Question: I have created a dynamic drop down list add row in the form with using java script. In my form i m not getting the value from this. If we fill 3 rows getting only one row value to mail.
I have changed the code now getting values but not able to submit to email
give me solution how can i do it

'''
<?php
echo $_POST['optionval'][0];
echo $_POST['optionoth'][0];
echo $_POST['date'][0];
echo $_POST['Num'][0];
echo $_POST['num'][0];
echo $_POST['optionval'][2];
echo $_POST['optionoth'][3];
echo $_POST['date'][4];
echo $_POST['Num'][5];
echo $_POST['num'][6];
echo $_POST['optionval'][2];
echo $_POST['optionoth'][2];
echo $_POST['date'][2];
echo $_POST['Num'][2];
echo $_POST['num'][2];
$optionval= $_POST['optionval']; // required
$optionoth= $_POST['optionoth']; // required
$date= $_POST['date']; // required
$Num= $_POST['Num']; // required
$num= $_POST['num']; // required
$email_from = '******@gmail.com';//<== update the email address
$email_subject = "New Order submission";
$message = '<html><body>';
$message .= '<img src="*******" alt="New Appointment" />';
$message .= '<table rules="all" style="border-color: #666;" cellpadding="10">';
$message .= "<tr><td><strong>Email:</strong> </td><td>" . strip_tags($_POST['optionval']) . "</td></tr>";
$message .= "<tr><td><strong>Phone No:</strong> </td><td>" . strip_tags($_POST['optionoth']) . "</td></tr>";
$message .= "<tr><td><strong>Email:</strong> </td><td>" . strip_tags($_POST['date']) . "</td></tr>";
$message .= "<tr><td><strong>Phone No:</strong> </td><td>" . strip_tags($_POST['Num']) . "</td></tr>";
$message .= "<tr><td><strong>Phone No:</strong> </td><td>" . strip_tags($_POST['num']) . "</td></tr>";
$message .= "</table>";
$message .= "</body></html>";
$to = "******@gmail.com";//<== update the email address
$headers = "From: $email_from
";
//$headers .= "Reply-To: $visitor_email
";
$headers .= "CC: *******@gmail.com
";
$headers .= "MIME-Version: 1.0
";
$headers .= "Content-Type: text/html; charset=ISO-8859-1
";
//Send the email!
mail($to,$email_subject,$message,$headers);
//done. redirect to thank-you page.
if(!isset($_POST['submit']))
{
//This page should not be accessed directly. Need to submit the form.
//echo "error; you need to submit the form!";
}
header( 'Location:www.google.com' );
// Function to validate against any email injection attempts
function IsInjected($str)
{
$injections = array('(
+)',
'(
+)',
'( +)',
'(%0A+)',
'(%0D+)',
'(%08+)',
'(%09+)'
);
$inject = join('|', $injections);
$inject = "/$inject/i";
if(preg_match($inject,$str))
{
return true;
}
else
{
return false;
}
}
?>
'''
'''
<table border="0" cellpadding="0" cellspacing="0">
<thead>
<tr>
<td>Option</td>
<td>Text</td>
<td>Num</td>
<td>No</td>
</tr>
</thead>
<tbody class="row">
<tr class="row-nt">
<td>
<select name="optionval[]" class="ceventselect" required="">
<option value="option-1" selected="selected">option-1</option>
<option value="option-2">option-2</option>
<option value="option-3">option-3</option>
<option value="option-4">option-4</option>
</select>
<input name="optionoth[]" type="text" class="optionother" style="display: none;margin-top:10px;">
</td>
<td><input name="date[]" type="text" class="date" required=""></td>
<td>
<select name="Num[]" class="form_field_box4 valid" required="">
<option value="Num-1" selected="selected">Num-1</option>
<option value="Num-2">Num-2</option>
<option value="Num-3">Num-3</option>
<option value="Num-4">Num-4</option>
</select>
</td>
<td>
<input name="num[]" type="number" class="boxnum" required="">
</td>
</tr>
</tbody>
</table>
<button class="add-new-evt">Add Row</button>
<input type="submit" value="Submit">
</div>
</form>
'''
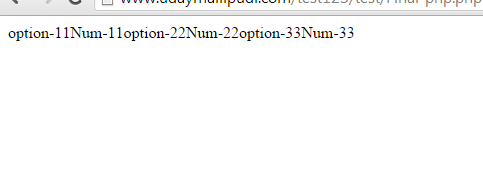
Answer: If you change the name of your form elements from 'xyz' to 'xyz[]' then you should get an array for each name which holds your values.
E.g.
'''
<input name="date[]" type="text" class="date" value="2014-12-25" required="">
<input name="date[]" type="text" class="date" value="2014-12-24" required="">
'''
Should then look like:
'''
echo $_POST['date'][0]; //2014-12-25
echo $_POST['date'][1]; //2014-12-24
'''
If every row has the same names without '[]' only the values of the last one will be submited.